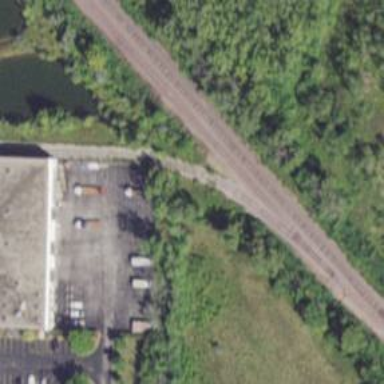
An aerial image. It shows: Rail spur service.